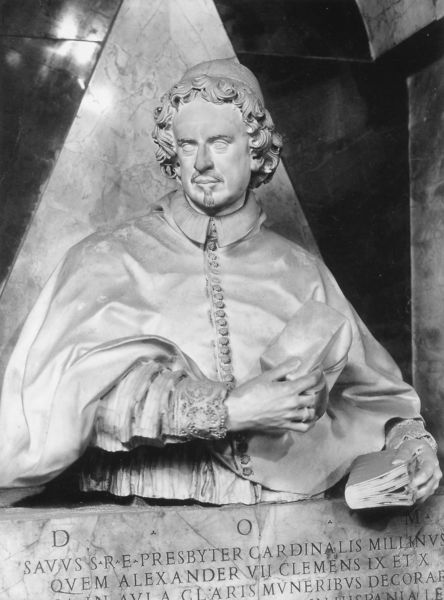
Titel: Grabmal für Kardinal Savo Mellini
Künstler: Pierre-Etienne Monnot
Standort: Rom, S. Maria del Popolo (EU - I - Latium)
Schlagwörter: hand, kopf, mann, umhang, dreieck, finger, grau, hut, marmor, mund, nase, schwarz, bart, kappe, mütze, arm, augen, bibel, falten, gesicht, kragen, sockel, spitze, stein, ärmel, hände, porträt, kirche, figur, geistlicher, gewand, haare, halbfigur, mantel, knopf, locken, skulptur, statue, relief, schrift, bücher, bischof, papst, tafel, ernst, inschrift, büste, robe, glatt, knöpfe, foto, buch, dom, schwarzweiß, text, kardinal, seiten, grab, priester, heiliger, pyramide, antel, dreick, ornat, grabmal, latein, untergewand, alexander, albe, cappa, dreiech